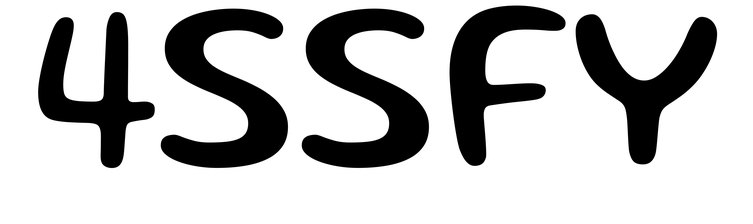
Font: Gluten_Regular